Interaction volume radius: 5 \u00c5
Interaction volume height: 30 \u00c5
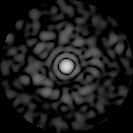
Disorder parameter: 0.8491